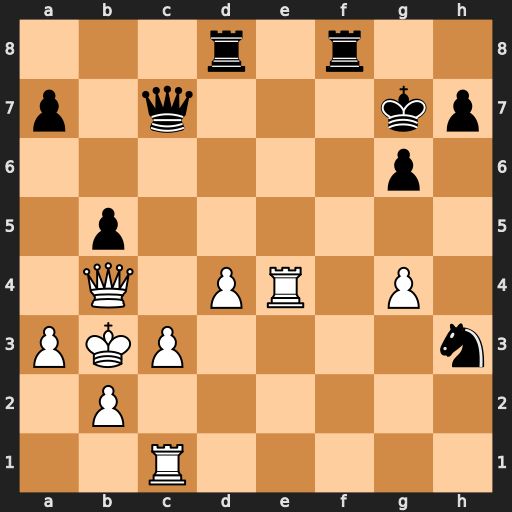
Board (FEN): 3r1r2/p1q3kp/6p1/1p6/1Q1PR1P1/PKP4n/1P6/2R5
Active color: w
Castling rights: -
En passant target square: -
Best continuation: Re7+ Rf7 Rxc7